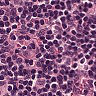
Metastatic tissue present: no